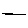
Label: line